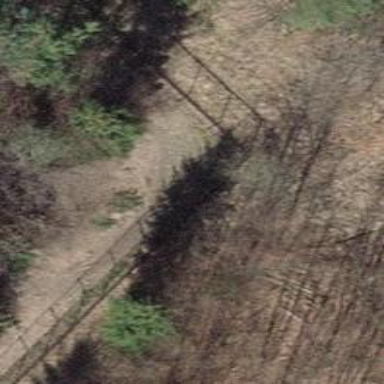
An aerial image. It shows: Fence.